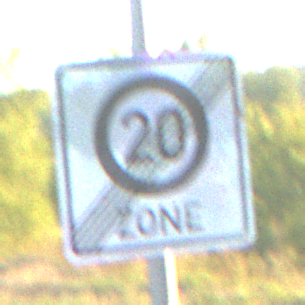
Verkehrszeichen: EndeZone20
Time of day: SunriseSunset
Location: Outdoor (RoadRail)
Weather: Clear
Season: NotSpecified
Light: Natural